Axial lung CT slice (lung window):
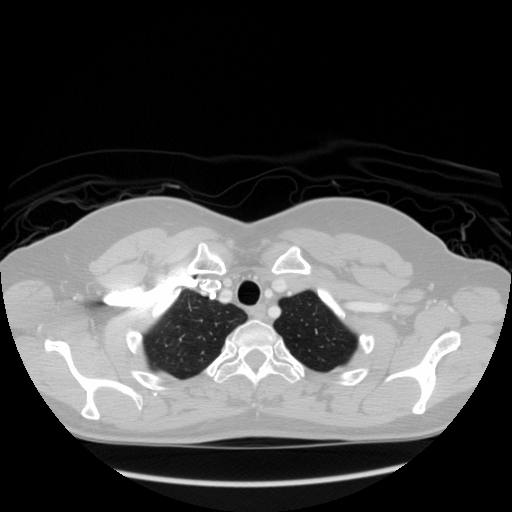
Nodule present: no